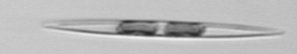
Label: pennate_Pseudo-nitzschia